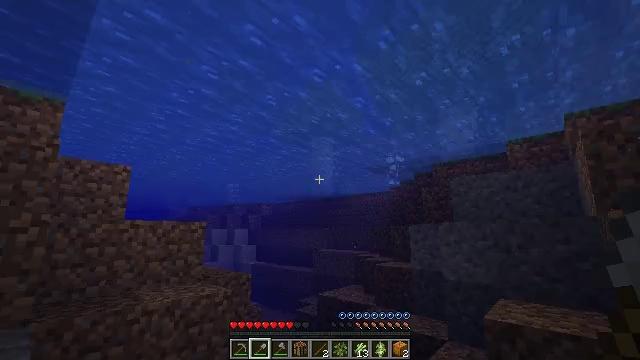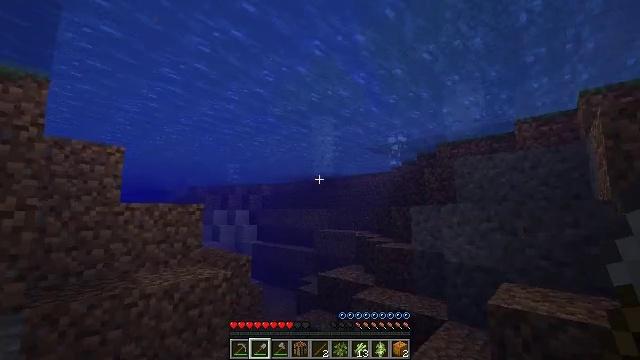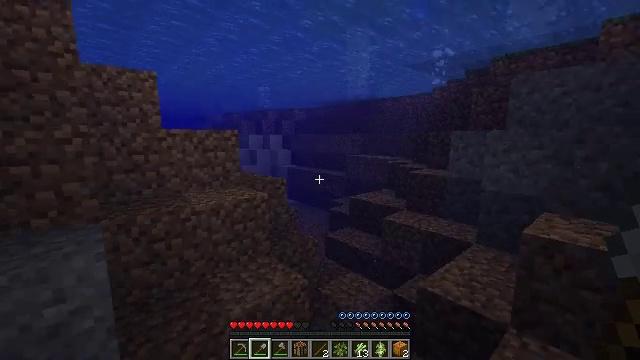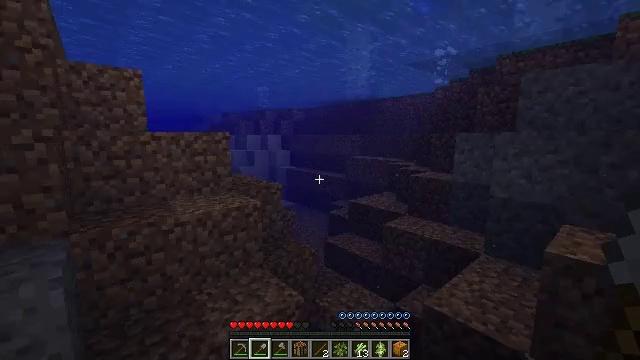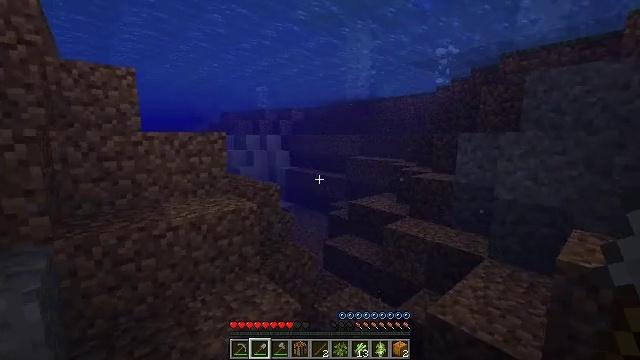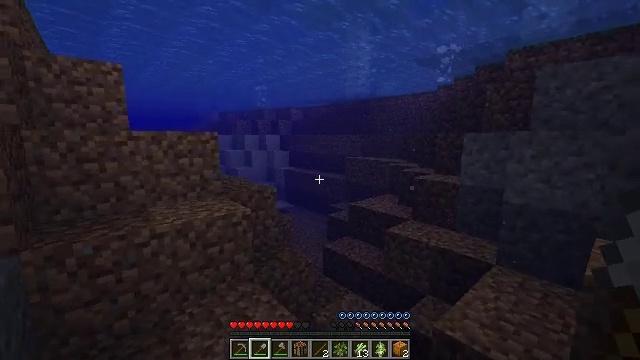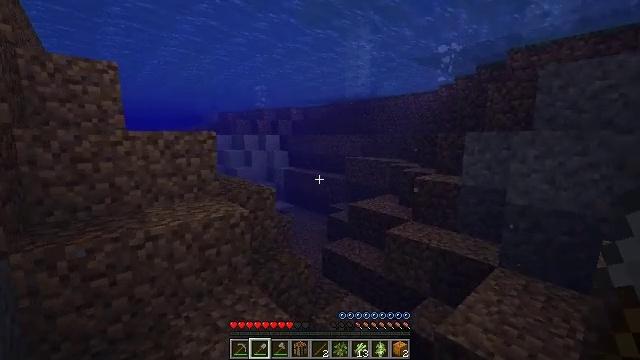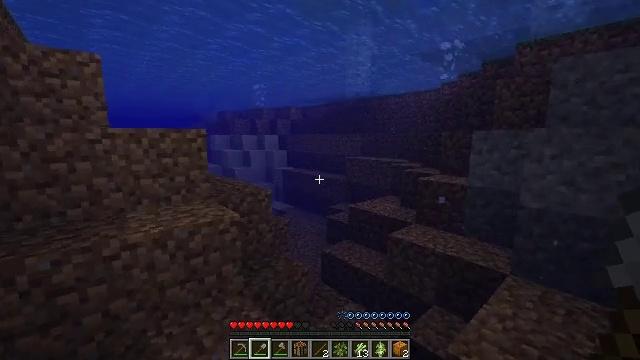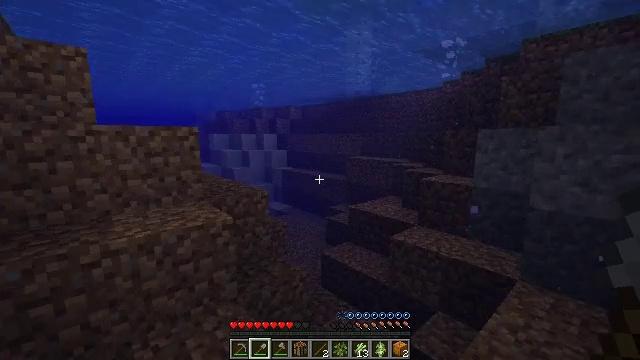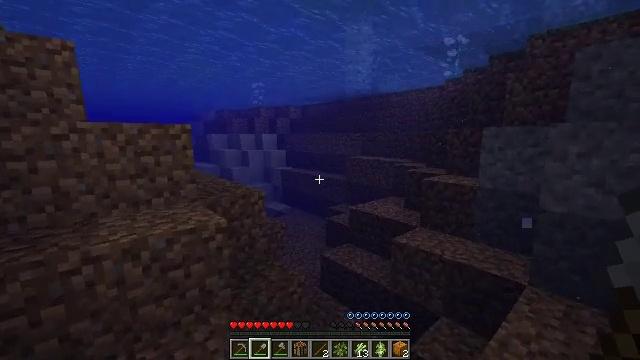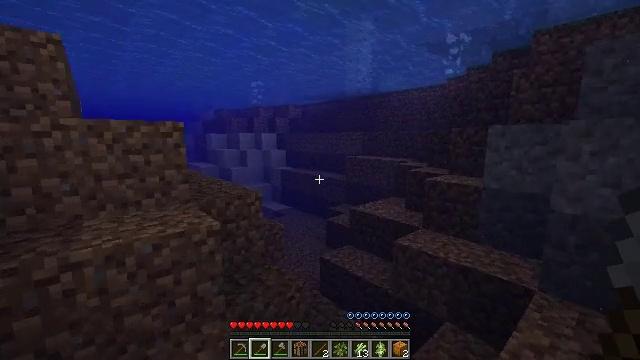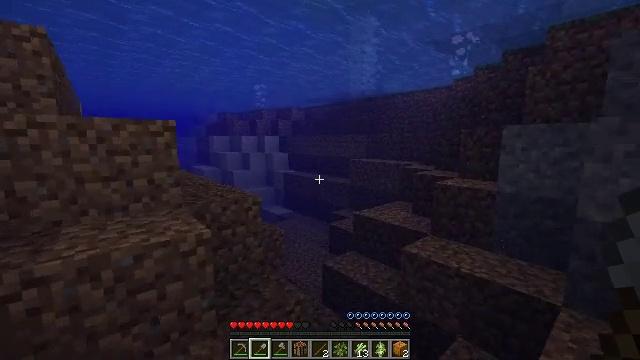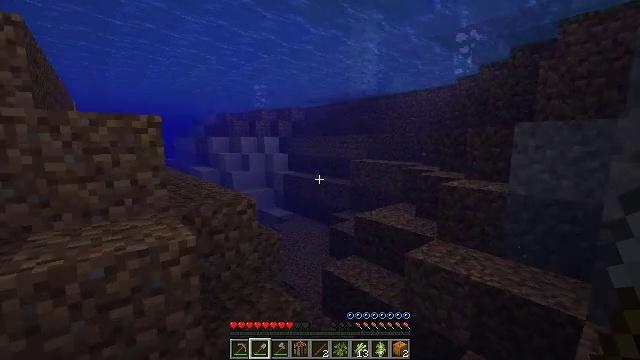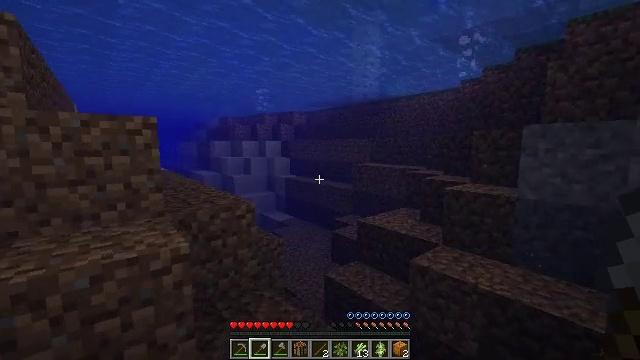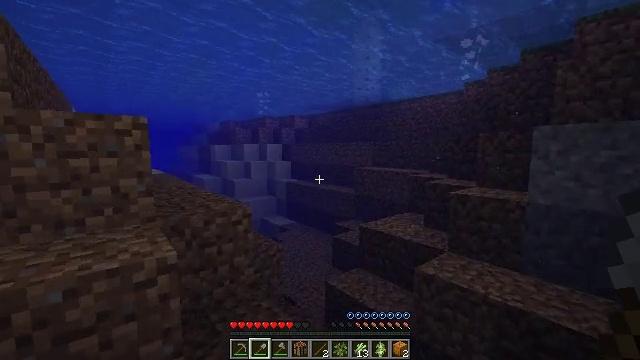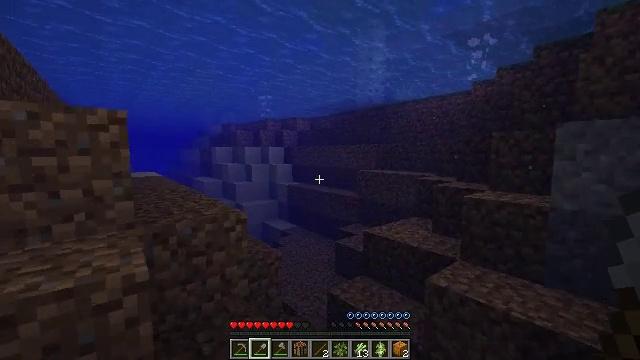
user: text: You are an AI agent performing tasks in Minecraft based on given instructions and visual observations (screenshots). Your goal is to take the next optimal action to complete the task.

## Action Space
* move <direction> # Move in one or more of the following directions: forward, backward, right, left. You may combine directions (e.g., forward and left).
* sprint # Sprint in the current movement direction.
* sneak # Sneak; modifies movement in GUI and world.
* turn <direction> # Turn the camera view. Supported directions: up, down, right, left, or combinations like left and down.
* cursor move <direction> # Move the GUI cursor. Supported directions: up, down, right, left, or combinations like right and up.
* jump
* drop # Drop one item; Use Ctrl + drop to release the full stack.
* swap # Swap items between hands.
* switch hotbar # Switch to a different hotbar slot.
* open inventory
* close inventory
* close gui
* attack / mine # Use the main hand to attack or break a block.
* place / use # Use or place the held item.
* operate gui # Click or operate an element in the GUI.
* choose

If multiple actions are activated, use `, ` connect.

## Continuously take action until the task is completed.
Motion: motion action
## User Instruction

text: Break the sugar cane.
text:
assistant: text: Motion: move forward, sprint
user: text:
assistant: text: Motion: move forward, sprint, turn left and down
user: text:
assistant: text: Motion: move forward, sprint
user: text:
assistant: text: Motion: move forward, sprint
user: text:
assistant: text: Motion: move forward, sprint
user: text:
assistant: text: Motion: move forward, sprint
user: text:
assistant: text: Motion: move forward, sprint
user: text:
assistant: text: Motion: move forward, sprint
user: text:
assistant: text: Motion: move forward, sprint
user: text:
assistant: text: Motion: move forward, sprint
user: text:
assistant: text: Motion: move forward, sprint
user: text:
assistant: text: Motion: move forward, sprint
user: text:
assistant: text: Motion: move forward, sprint
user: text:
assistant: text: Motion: move forward, sprint
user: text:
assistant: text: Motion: move forward, sprint
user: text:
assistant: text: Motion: move forward, sprint
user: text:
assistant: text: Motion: move forward, sprint, turn up
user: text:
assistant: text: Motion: move forward, sprint, turn up
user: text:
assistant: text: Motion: move forward, sprint, turn left and up
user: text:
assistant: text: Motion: move forward, sprint, turn up
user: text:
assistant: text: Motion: move forward, sprint, turn left and up
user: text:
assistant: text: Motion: move forward, sprint
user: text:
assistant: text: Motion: move forward, sprint
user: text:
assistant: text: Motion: move forward, sprint
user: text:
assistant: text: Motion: move forward, sprint
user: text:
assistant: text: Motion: move forward, sprint
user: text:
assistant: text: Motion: move forward, sprint
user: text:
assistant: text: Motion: move forward, sprint
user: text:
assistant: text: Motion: move forward, sprint
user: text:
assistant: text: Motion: move forward, sprint